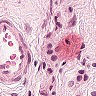
Metastatic tissue present: yes